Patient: sex M, age 61
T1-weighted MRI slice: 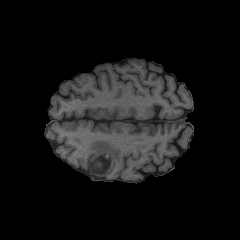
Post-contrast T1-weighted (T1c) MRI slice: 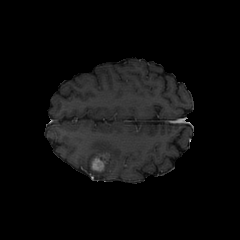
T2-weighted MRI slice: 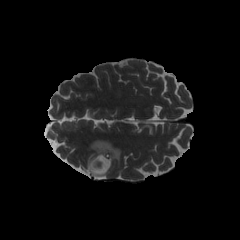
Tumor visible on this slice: yes
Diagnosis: Glioblastoma, IDH-wildtype
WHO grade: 4